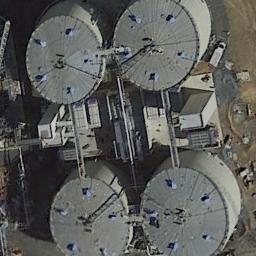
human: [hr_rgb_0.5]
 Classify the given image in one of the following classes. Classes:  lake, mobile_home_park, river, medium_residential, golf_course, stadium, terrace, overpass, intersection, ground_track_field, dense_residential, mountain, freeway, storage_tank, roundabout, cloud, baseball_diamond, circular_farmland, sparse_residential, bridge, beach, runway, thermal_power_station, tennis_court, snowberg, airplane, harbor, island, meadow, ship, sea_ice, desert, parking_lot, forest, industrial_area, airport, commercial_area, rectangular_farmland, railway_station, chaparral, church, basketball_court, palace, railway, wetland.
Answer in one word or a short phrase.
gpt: storage_tank